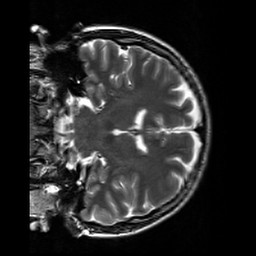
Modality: T2w
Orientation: coronal
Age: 21
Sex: female
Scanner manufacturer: siemens
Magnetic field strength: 3 T
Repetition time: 7 s
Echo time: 0.09 s